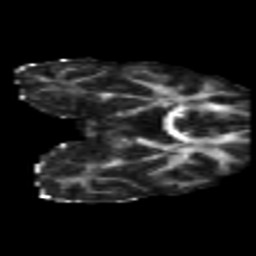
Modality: FA
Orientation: coronal
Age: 47
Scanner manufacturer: philips
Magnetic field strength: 3 T
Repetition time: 8.6 s
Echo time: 0.127 s